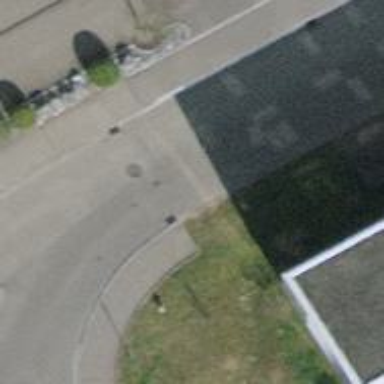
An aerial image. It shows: Kerb serving as barrier.